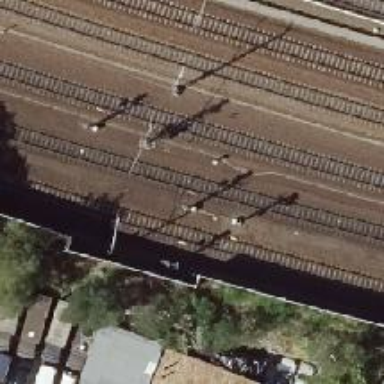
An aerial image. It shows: Railway signal.